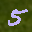
Label: 5